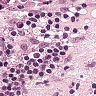
Metastatic tissue present: yes